Brain MRI, t2w sequence, axial 2D slice.
Patient: age 28, sex F, weight 95 kg, height 1.95 m
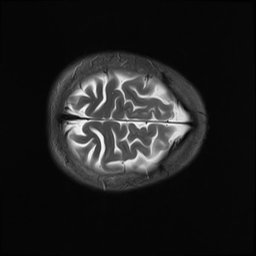